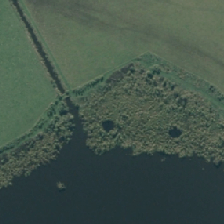
Land cover: herbaceous_freshwater_vege